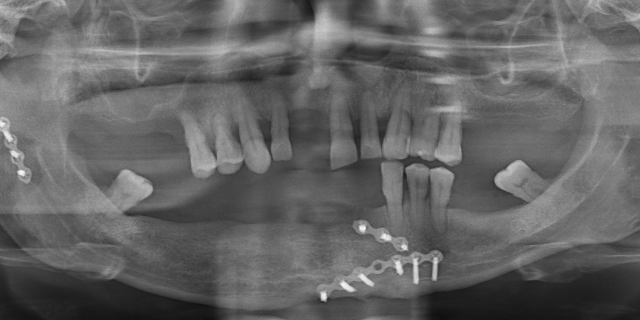
adult